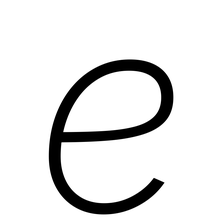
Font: Inter-Italic_ExtraLight_Italic